Interaction volume radius: 10 \u00c5
Interaction volume height: 10 \u00c5
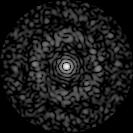
Disorder parameter: 0.8712